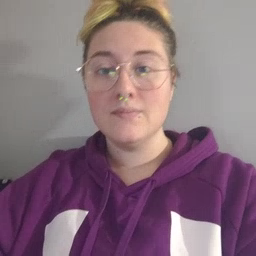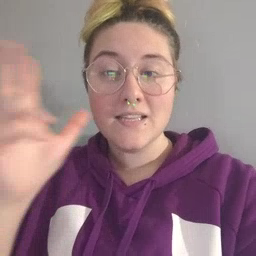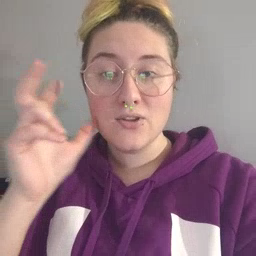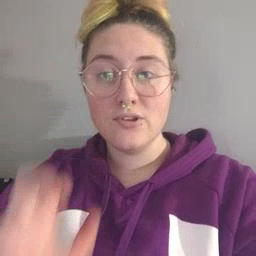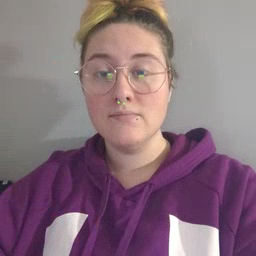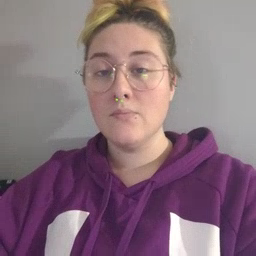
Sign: hear